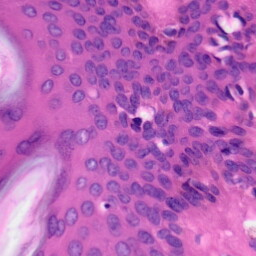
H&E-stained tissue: Skin